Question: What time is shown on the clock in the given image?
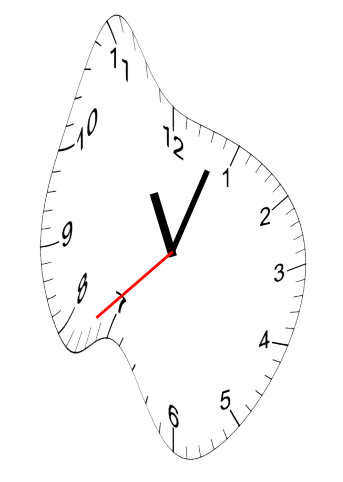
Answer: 11:03:38